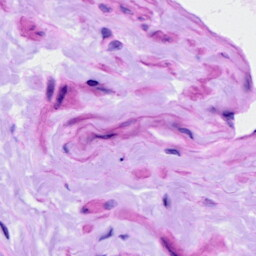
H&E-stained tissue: Ovarian